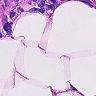
Metastatic tissue present: no